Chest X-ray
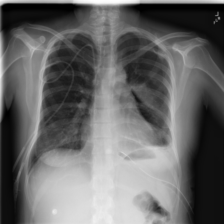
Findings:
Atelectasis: negative
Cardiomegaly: negative
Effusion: negative
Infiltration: negative
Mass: negative
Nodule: negative
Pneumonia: negative
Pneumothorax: negative
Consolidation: negative
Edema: negative
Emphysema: negative
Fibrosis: negative
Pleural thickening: negative
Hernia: negative